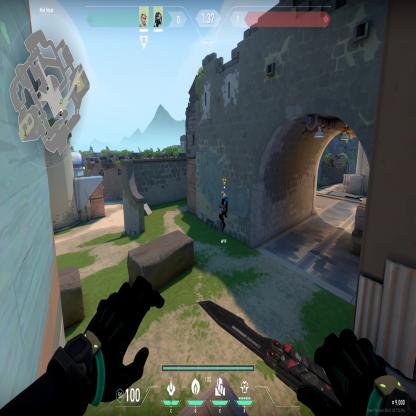
Label: teammate